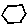
Label: hexagon